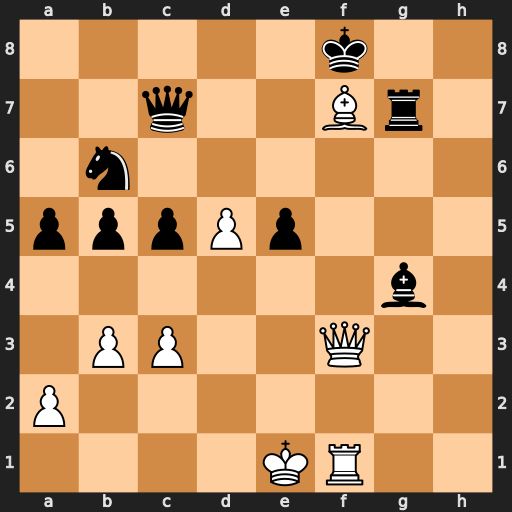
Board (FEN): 5k2/2q2Br1/1n6/pppPp3/6b1/1PP2Q2/P7/4KR2
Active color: w
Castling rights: -
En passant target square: -
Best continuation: Qf6 Qe7 Qh6